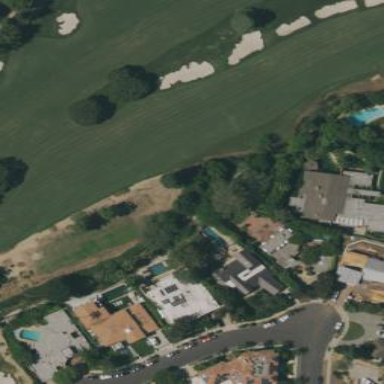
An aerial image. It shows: Grassy area designated as golf fairway.